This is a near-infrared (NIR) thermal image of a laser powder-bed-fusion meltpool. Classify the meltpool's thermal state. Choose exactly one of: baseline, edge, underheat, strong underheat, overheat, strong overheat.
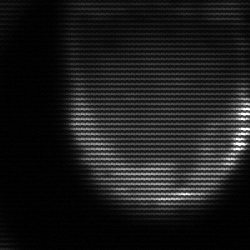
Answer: edge